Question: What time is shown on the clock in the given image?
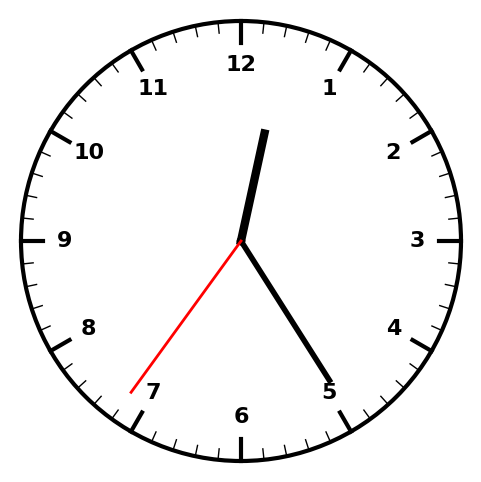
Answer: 12:24:36